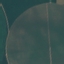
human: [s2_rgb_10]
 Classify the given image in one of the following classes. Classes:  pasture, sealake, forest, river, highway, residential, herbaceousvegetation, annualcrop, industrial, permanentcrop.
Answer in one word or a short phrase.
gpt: AnnualCrop